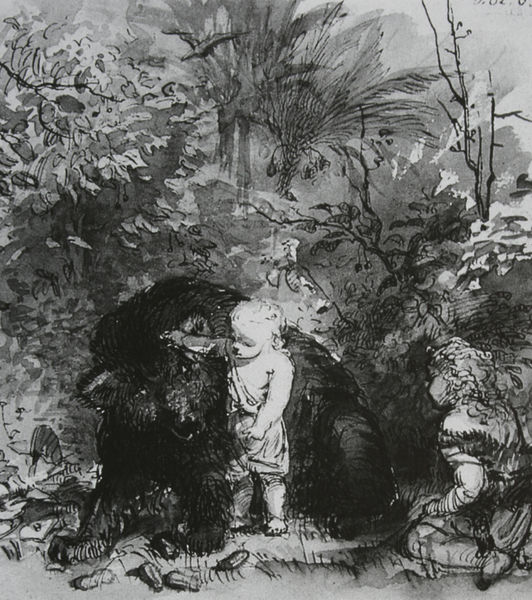
Titel: Zwei Kinder mit Bär
Künstler: Clara von Rappard
Institution: Privatbesitz
Schlagwörter: baum, blätter, dunkel, feder, hand, himmel, körper, schatten, vogel, weiß, wolf, aquarell, bäume, mädchen, äste, frau, grau, hell, licht, schwarz, skizze, zeichnung, hund, tier, tuch, arm, arme, augen, mensch, pelz, stein, gräser, natur, zweige, büsche, sträucher, boden, gewand, stehend, kind, pflanzen, höhle, locken, ohren, wald, kinder, früchte, garten, stillleben, beine, fell, schärpe, papier, jungen, knaben, russland, grafik, graphik, tag, baby, romantik, palme, junge, zeigen, spiel, tusche, knabe, linie, barfuß, loch, gefahr, illustration, schwarzweiß, knien, schawrz, bleistift, entwurf, streicheln, zuneigung, büme, schnauze, märchen, urwald, palmen, freund, zuschauen, bär, tatzen, führen, tuschezeichnung, farne, wlad, auqarell, hockend, dschungel, zutraulich, ferder, zähmung, remus, romulus, zahm, märchengestalten, mensch und tier, mowgli, bär höhle kind wald